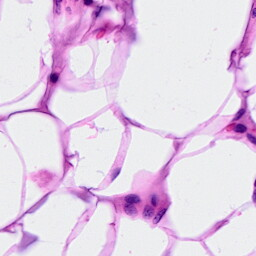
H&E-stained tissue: Breast